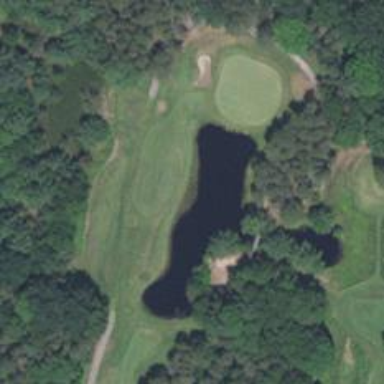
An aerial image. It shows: View of golf hole.